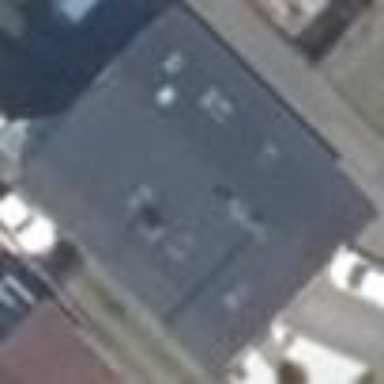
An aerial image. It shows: Black gabled building.